Question: Im using alarm intent to set an alarm
Code :
'''
Intent i = new Intent(AlarmClock.ACTION_SET_ALARM);
i.putExtra(AlarmClock.EXTRA_MESSAGE, meet);
i.putExtra(AlarmClock.EXTRA_HOUR, hour);
i.putExtra(AlarmClock.EXTRA_MINUTES, min);
startActivity(i);
'''
As i have already selected the time ,date and the message from my app i don't want to make any changes So in the alarm app as this intent is fired.
I have to press the OK button every time i set an alarm.

I don't want this screen to popup, and press the 'Ok' button again and again. what should I do?
Is there a way to send OK request in the intent itself?
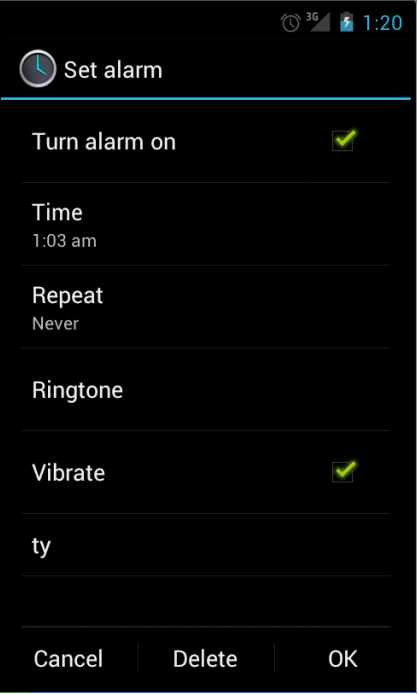
Answer: > I have to press the OK button every time i set an alarm.
The behavior will vary by alarm clock application.
> i don't want this screen to popup, and press the Ok button again and again. what should i do
Write your own alarm clock application, or find one that does not prompt you to press OK.
> Is there a way to send OK request in the intent itself?
No.